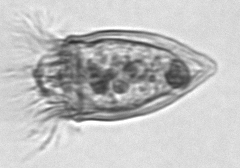
Label: Tintinnina